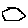
Label: hexagon